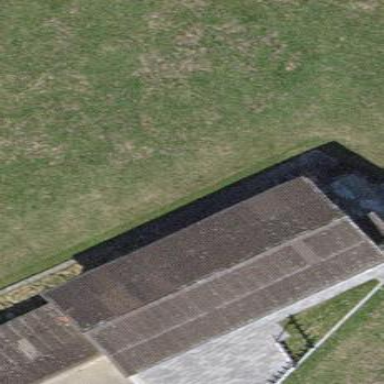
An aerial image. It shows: Stable.